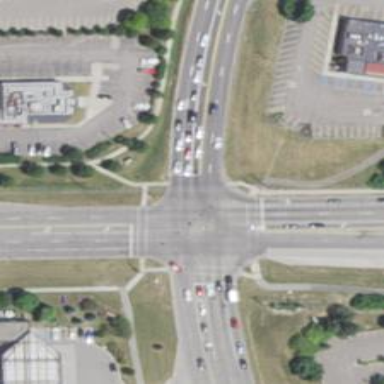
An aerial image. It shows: Crossing on the road with line markings.